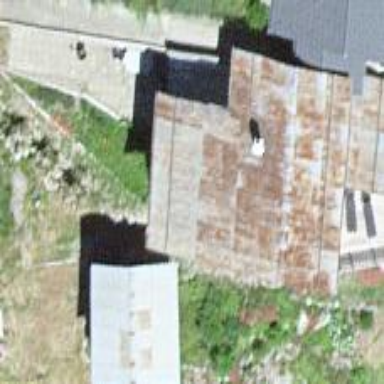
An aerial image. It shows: Detached building.